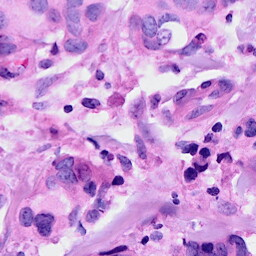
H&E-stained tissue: Breast